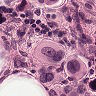
Metastatic tissue present: yes